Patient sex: M
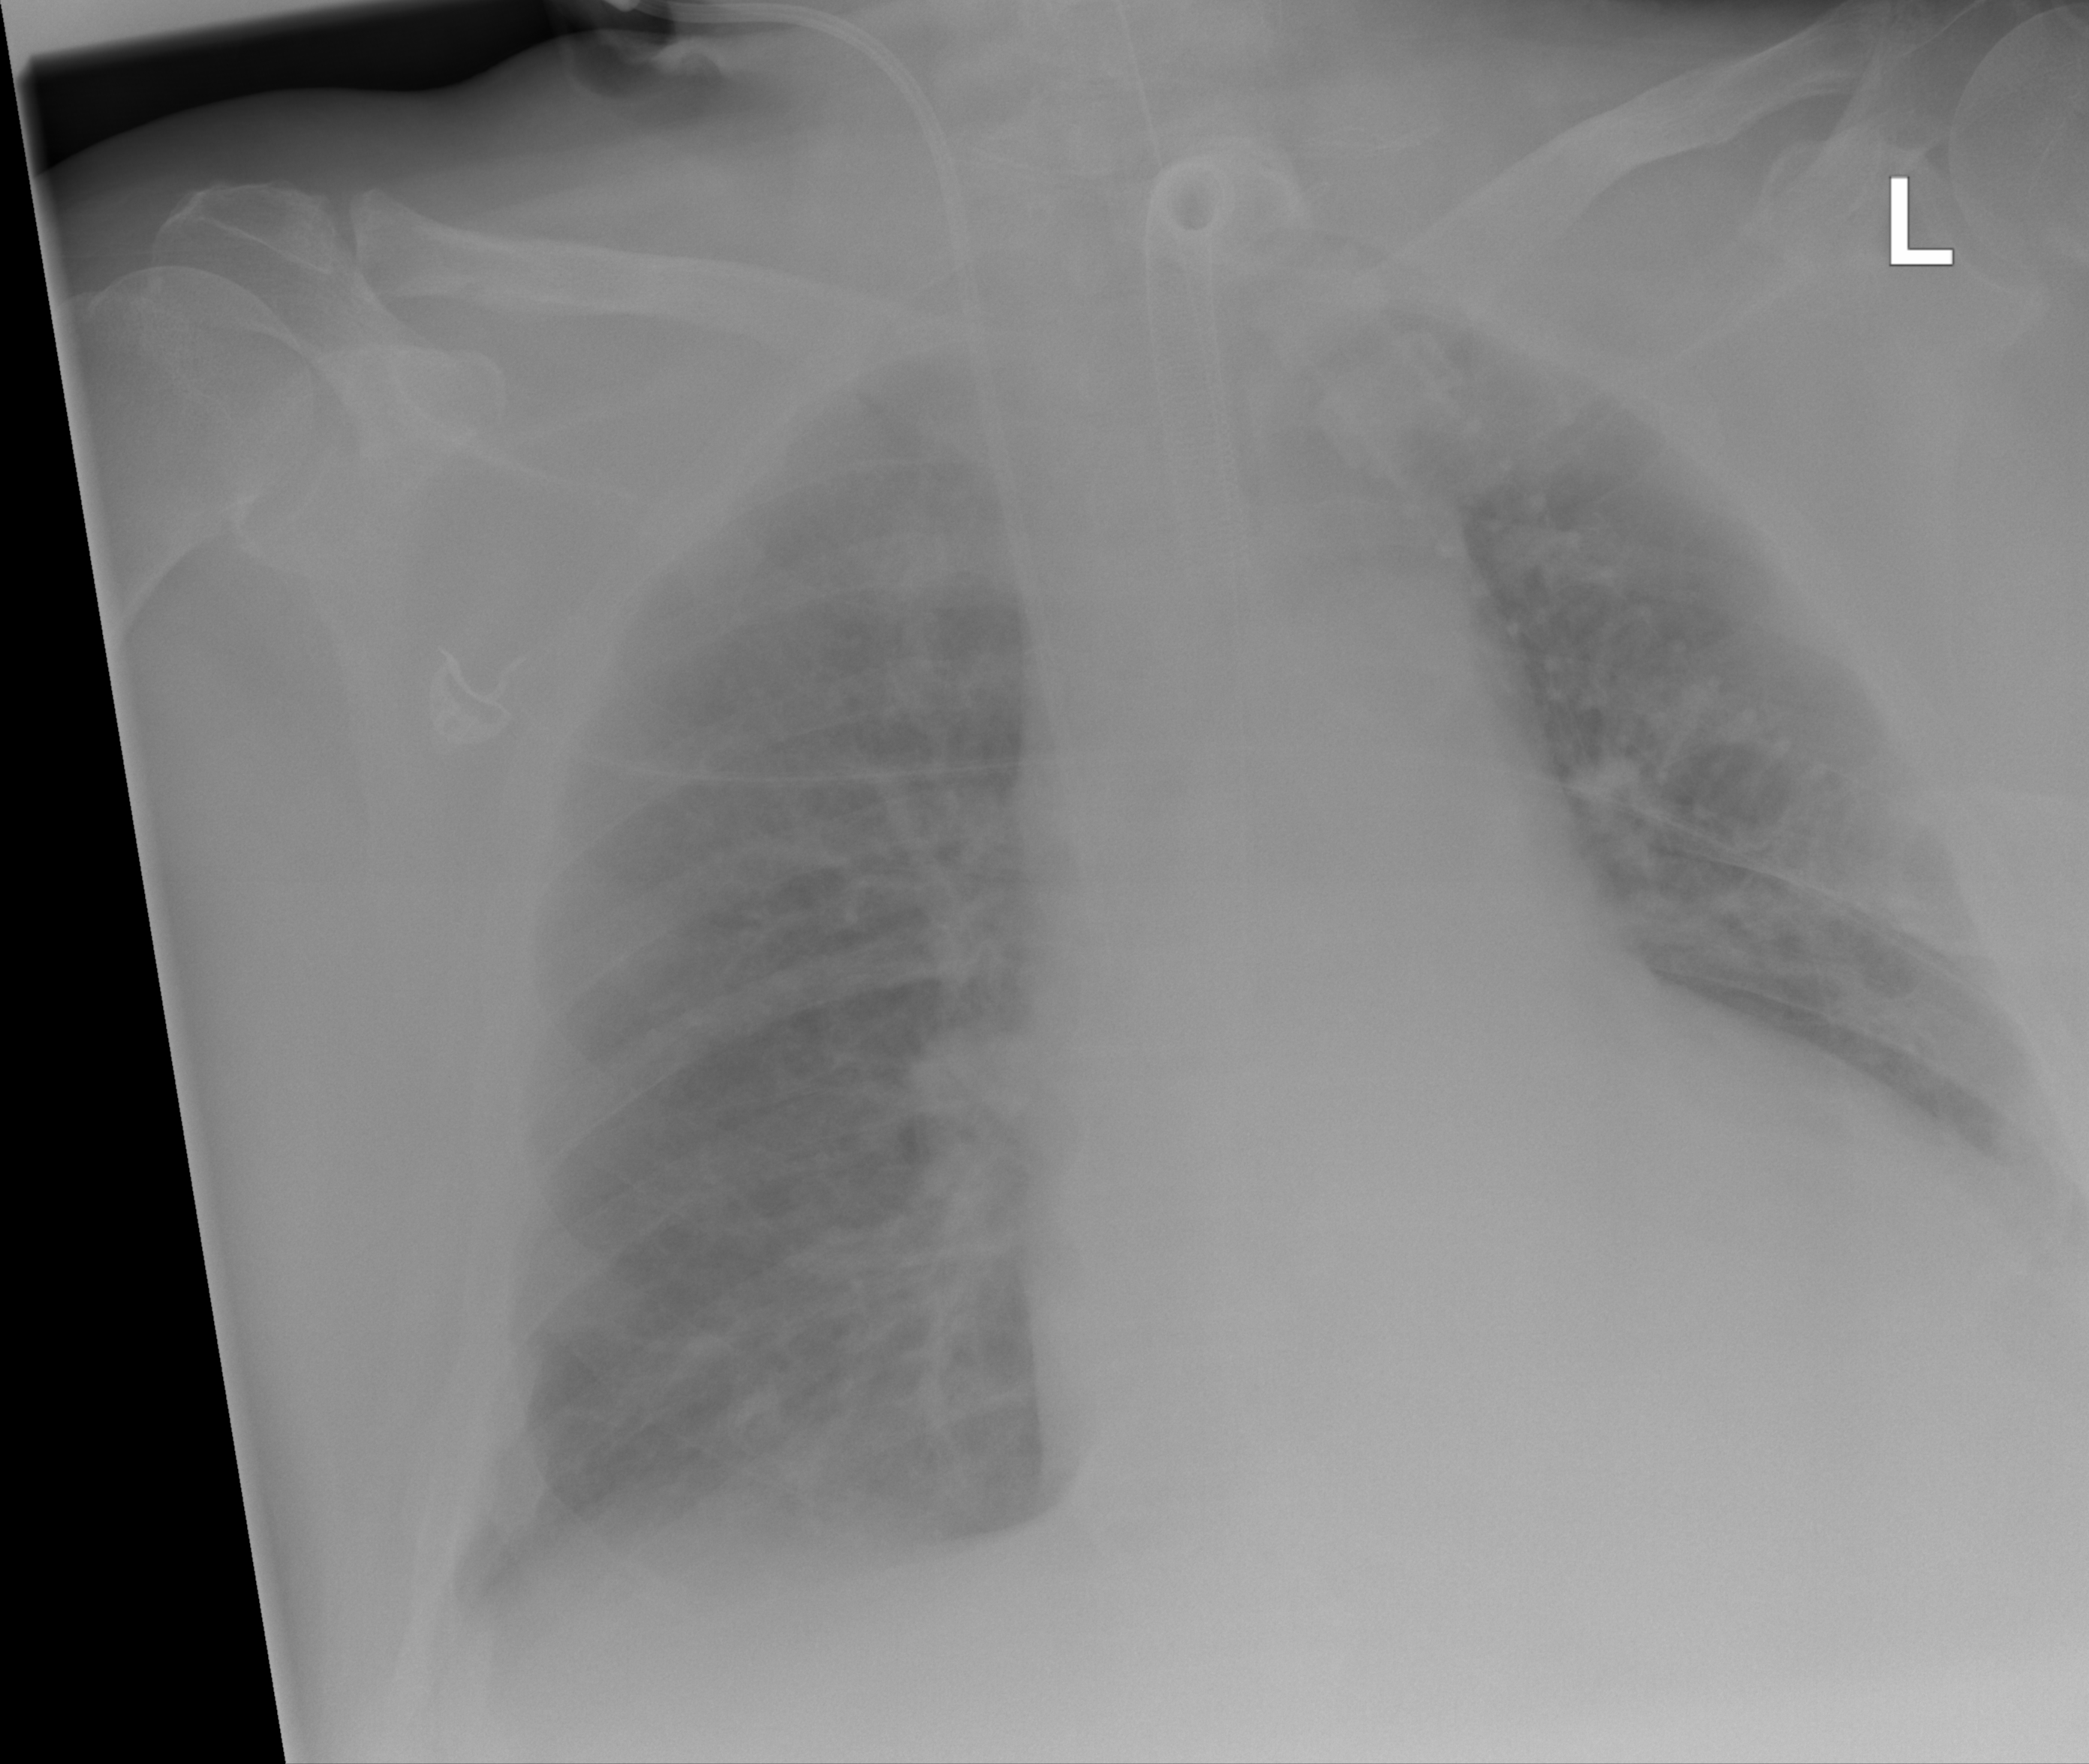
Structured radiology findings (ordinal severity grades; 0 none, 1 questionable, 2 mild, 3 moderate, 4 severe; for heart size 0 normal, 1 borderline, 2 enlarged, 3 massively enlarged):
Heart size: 2
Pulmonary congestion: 2
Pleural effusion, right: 2
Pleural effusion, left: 0
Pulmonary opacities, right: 0
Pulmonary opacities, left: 0
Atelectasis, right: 2
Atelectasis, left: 0